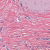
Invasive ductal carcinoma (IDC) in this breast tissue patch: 1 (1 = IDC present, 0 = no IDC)